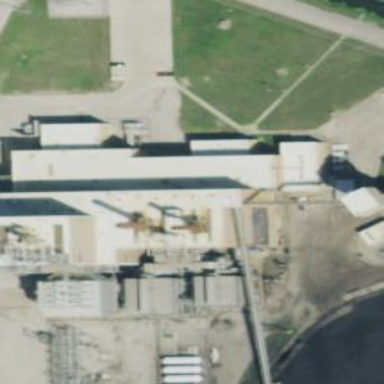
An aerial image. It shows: Generator with steam turbine as its type.